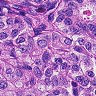
Metastatic tissue present: yes